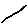
Label: line